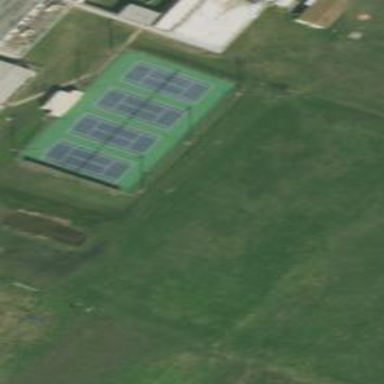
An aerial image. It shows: Tennis court on pitch.